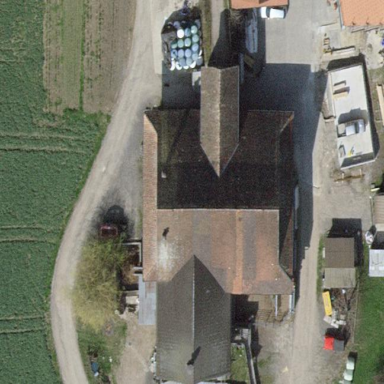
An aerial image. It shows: Farm auxiliary building.